Question: I have a Excel file with content like the showed in the image:

As you may see there is basically three columns (could be four or more) which represents categories and subcategories. I need to read this Excel file for then write some SQL sentences like for example:
'''
INSERT INTO 'category' (name, parent, status, modified) VALUES('Electronica', NULL, 1, NOW());
INSERT INTO 'category' (name, parent, status, modified) VALUES('Celulares y Telefonos', 1, 1, NOW());
INSERT INTO 'category' (name, parent, status, modified) VALUES('Accesorios para celulares', 2, 1, NOW());
'''
I know how to read the file using PHPExcel_IO but don't know how to get the parent > childrens relationship in order to build the proper SQL sentences, any help or advice?
This is what I have done so far. First <URL>.
I created this function to read the array data:
'''
function print_r_reverse($in) {
$lines = explode("
", trim($in));
if (trim($lines[0]) != 'Array') {
return $in;
} else {
if (preg_match("/(\s{5,})\(/", $lines[1], $match)) {
$spaces = $match[1];
$spaces_length = strlen($spaces);
$lines_total = count($lines);
for ($i = 0; $i < $lines_total; $i++) {
if (substr($lines[$i], 0, $spaces_length) == $spaces) {
$lines[$i] = substr($lines[$i], $spaces_length);
}
}
}
array_shift($lines); // Array
array_shift($lines); // (
array_pop($lines); // )
$in = implode("
", $lines);
preg_match_all("/^\s{4}\[(.+?)\] \=\> /m", $in, $matches, PREG_OFFSET_CAPTURE | PREG_SET_ORDER);
$pos = array();
$previous_key = '';
$in_length = strlen($in);
foreach ($matches as $match) {
$key = $match[1][0];
$start = $match[0][1] + strlen($match[0][0]);
$pos[$key] = array($start, $in_length);
if ($previous_key != '')
$pos[$previous_key][1] = $match[0][1] - 1;
$previous_key = $key;
}
$ret = array();
foreach ($pos as $key => $where) {
$ret[$key] = print_r_reverse(substr($in, $where[0], $where[1] - $where[0]));
}
return $ret;
}
}
'''
And this is the code I have created to read the array values and write the SQL sentences:
'''
$result = print_r_reverse($arrayData);
class RPMQGen {
var $array_to = "";
var $count = 1;
var $last_count_parent = -1;
var $t_name = "";
function RPMQGen($tableName, $array) {
$this->t_name = $tableName;
$this->array_to = $array;
}
function walk_children($value) {
$query = "";
$key_result = 0;
$index_count = 0;
foreach ($value as $key => $val)
if (strlen($val) > 1) {
$index_count++;
$key_result = $key;
};
if ($index_count > 1) {
foreach ($value as $key => $val) {
if (strlen($val) > 1) {
$query = $query . "INSERT INTO '" . $this->t_name . "' ('id', 'name', 'parent', 'deletedAt') VALUES (" . $this->count . ",'" . $val . "', " . ($key + 1) . ", 1, NULL); <br>";
$this->count++;
}
}
$this->last_count_parent = $this->count;
} else
if ($index_count == 1) {
$query = $query . "INSERT INTO '" . $this->t_name . "' ('id', 'name', 'parent', 'deletedAt') VALUES (" . $this->count . ",'" . ($value[$key_result]) . "', " . ($this->last_count_parent - 1) . ", 1, NULL); <br>";
$this->count++;
}
return $query;
}
function get_queries() {
$this->count = 2;
$query = "INSERT INTO '" . $this->t_name . "' ('id', 'name', 'parent', 'deletedAt') VALUES (1,'root', NULL, NULL); <br>";
foreach ($this->array_to as $key => $value) {
$query = $query . "INSERT INTO '" . $this->t_name . "' ('id', 'name', 'parent', 'deletedAt') VALUES (" . $this->count . ",'" . $key . "', 0, NULL); <br>";
$this->count++;
foreach ($value as $key => $value2) {
$query = $query . $this->walk_children($value2);
}
}
print($query);
}
}
$qgen = new RPMQGen('category', $result);
$qgen->get_queries();
'''
But parent > children relations aren't right and I can't find the cause
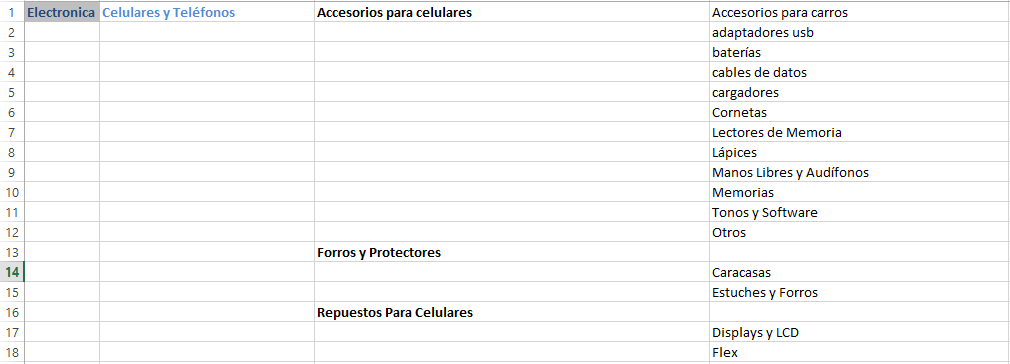
Answer: Make 4 loops, one for each column. If the value is not empty, it means that the product is part of that column category. Not that hard really.